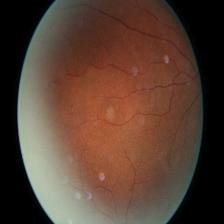
Diabetic retinopathy grade: Moderate